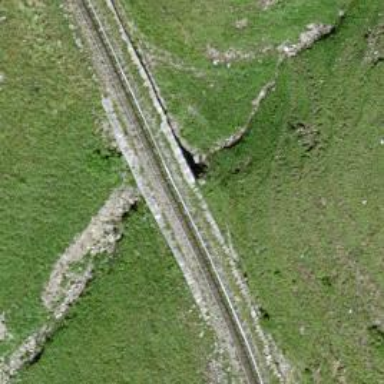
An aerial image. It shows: Narrow-gauge railway bridge.